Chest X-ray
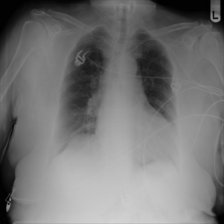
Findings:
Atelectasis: negative
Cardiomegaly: negative
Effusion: negative
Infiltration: positive
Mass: negative
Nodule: negative
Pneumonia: negative
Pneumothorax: negative
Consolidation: negative
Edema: negative
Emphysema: negative
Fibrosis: negative
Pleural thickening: negative
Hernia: negative